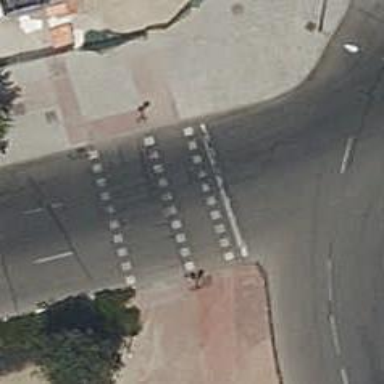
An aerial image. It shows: Road crossing with traffic signals.